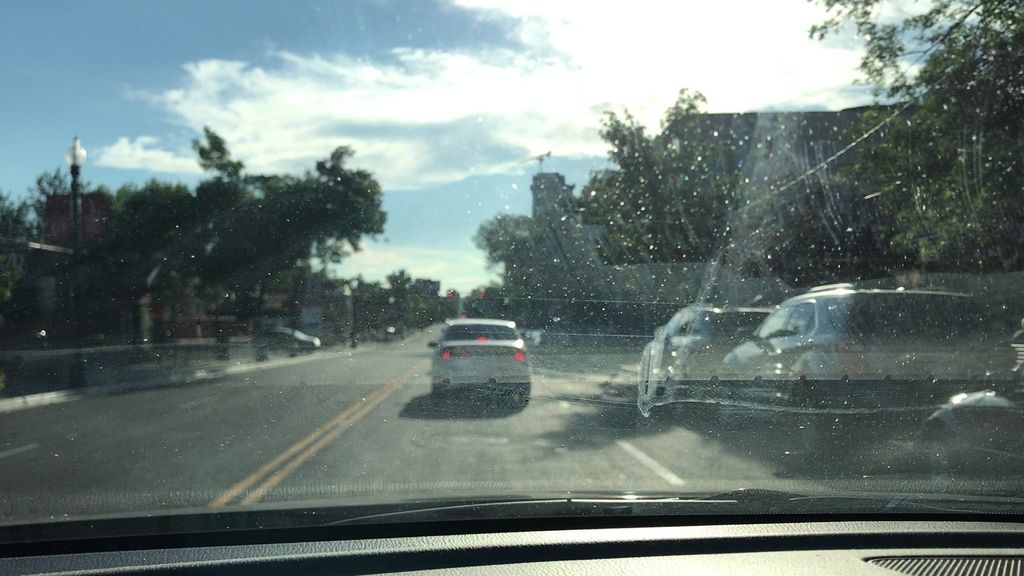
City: calgary